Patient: sex M, age 44
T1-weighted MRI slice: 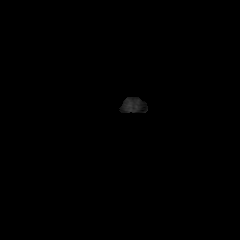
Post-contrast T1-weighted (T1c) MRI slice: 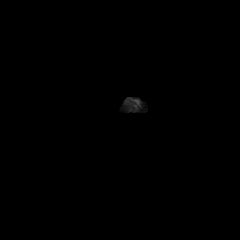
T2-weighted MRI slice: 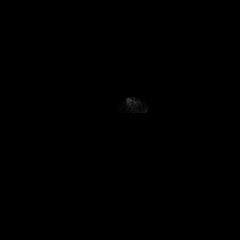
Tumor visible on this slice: no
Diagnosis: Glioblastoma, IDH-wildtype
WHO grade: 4